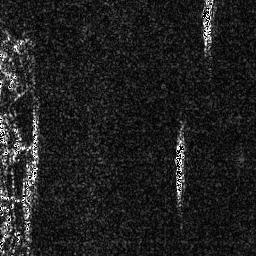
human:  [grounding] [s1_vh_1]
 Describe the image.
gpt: In the satellite image, there is  <ref>1 medium ship </ref> <box>[[66, 53, 73, 75, 0]]</box> located at center,  <ref>1 medium ship </ref> <box>[[77, 0, 83, 18, 0]]</box> located at top right.